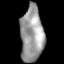
Tissue: lung
Cell type: T cells
Senescence score: 0.2009
Nuclear area (px): 1249
Mean DAPI intensity: 155.128